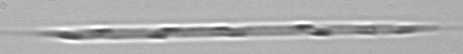
Label: Rhizosolenia